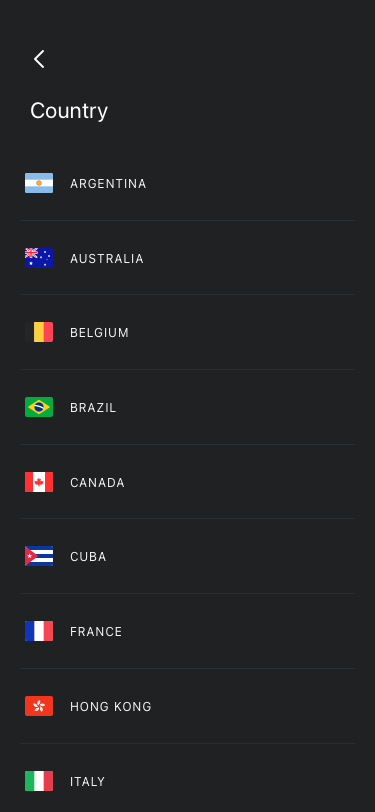
Text in this UI design:
ITALY
HONG KONG
FRANCE
CUBA
CANADA
BRAZIL
BELGIUM
AUSTRALIA
ARGENTINA
Country